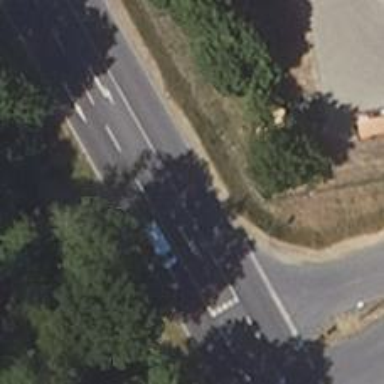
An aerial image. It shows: Asphalt road classified as primary highway.